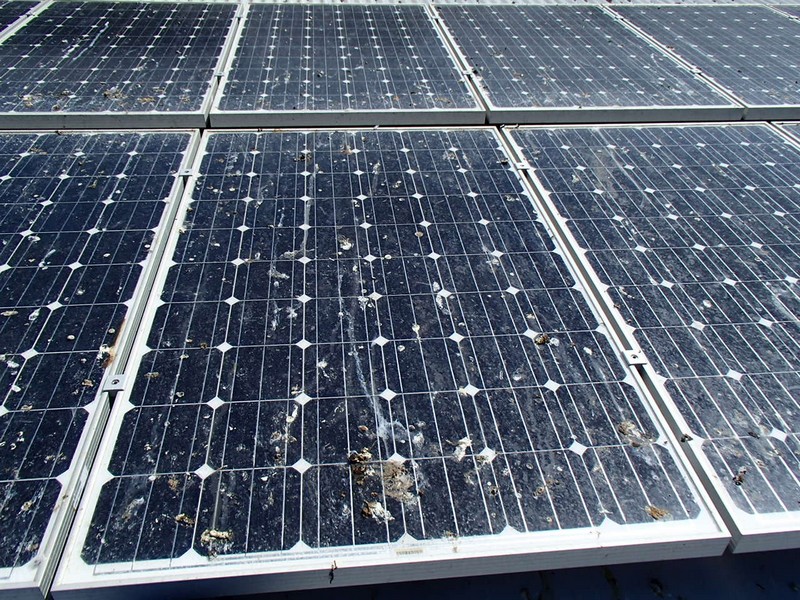
Label: Physical-Damage